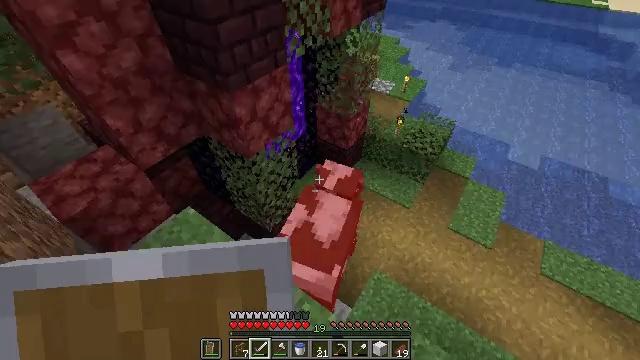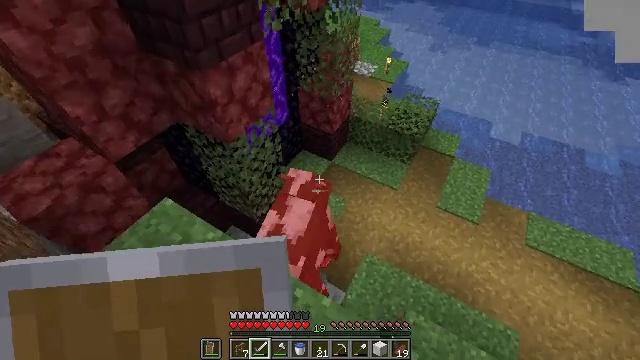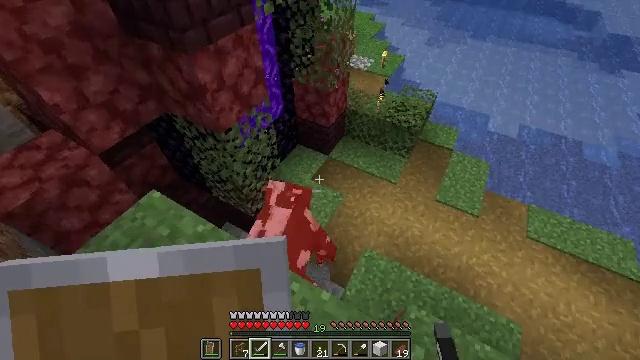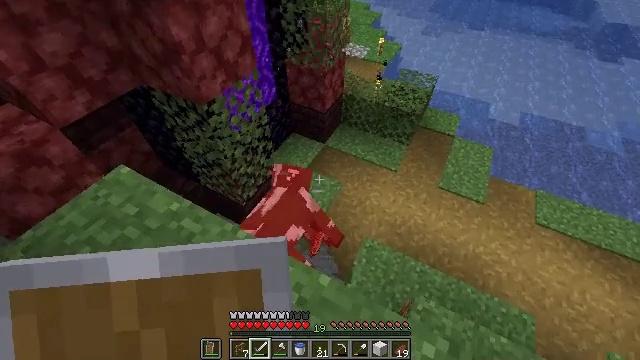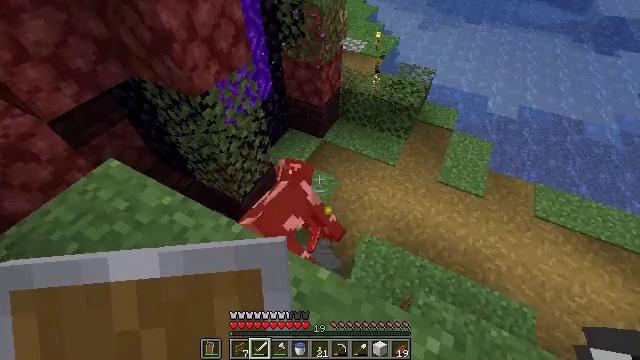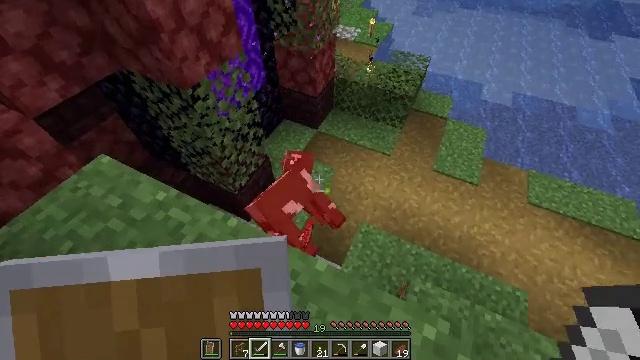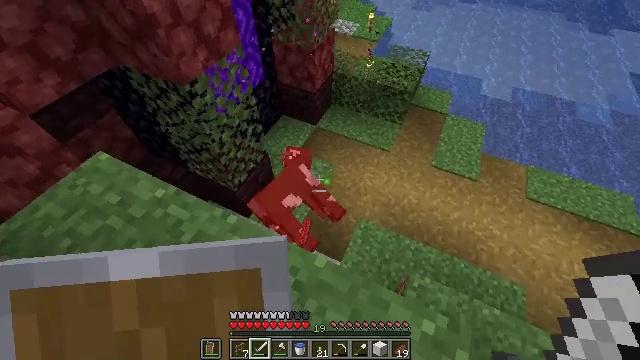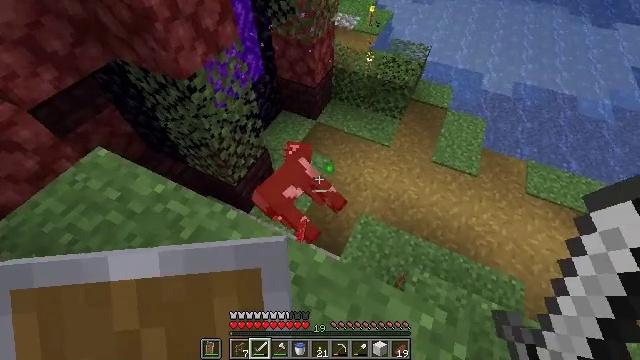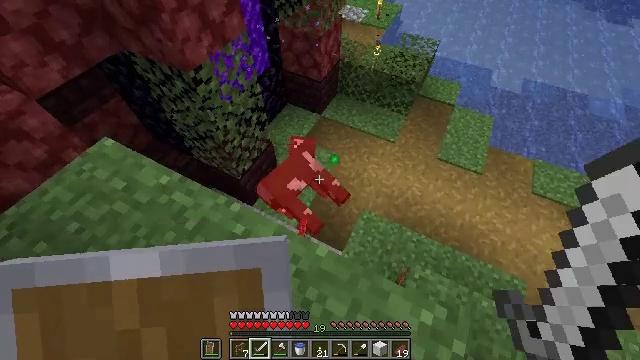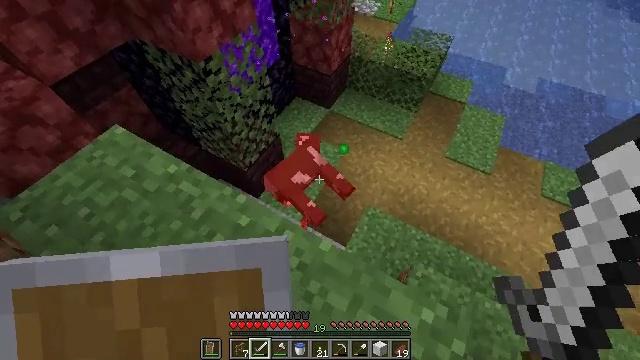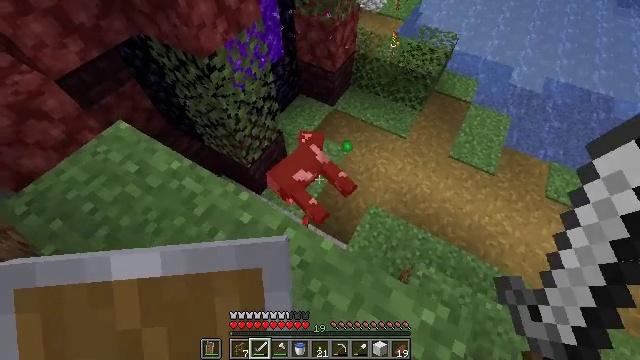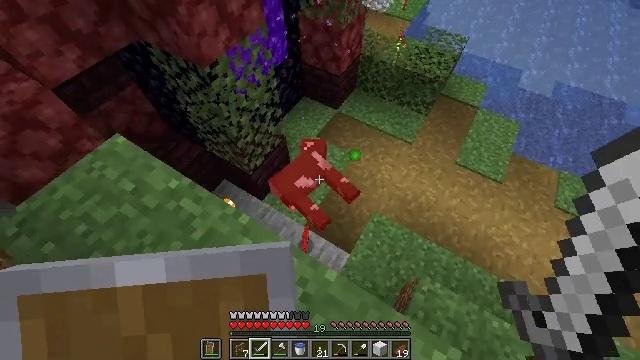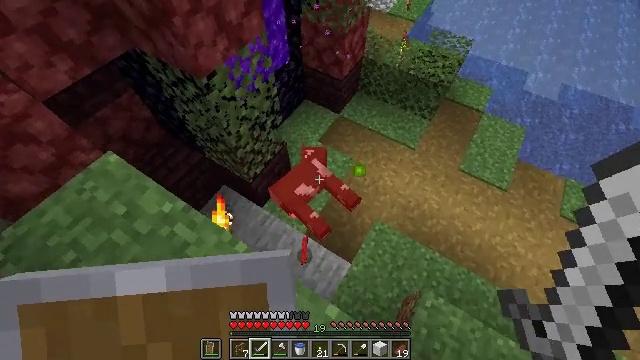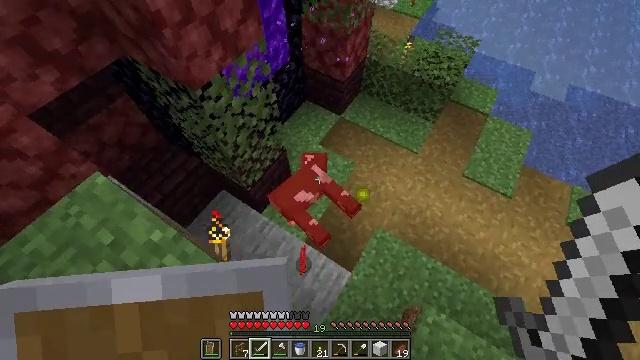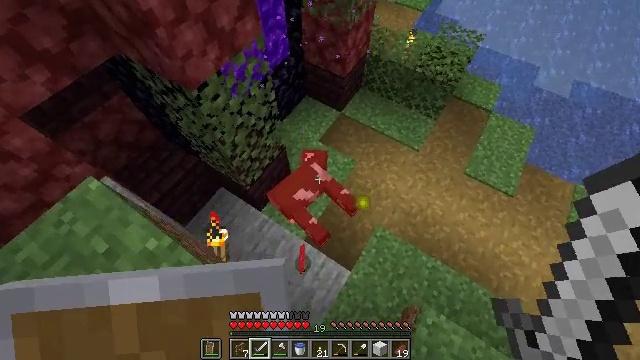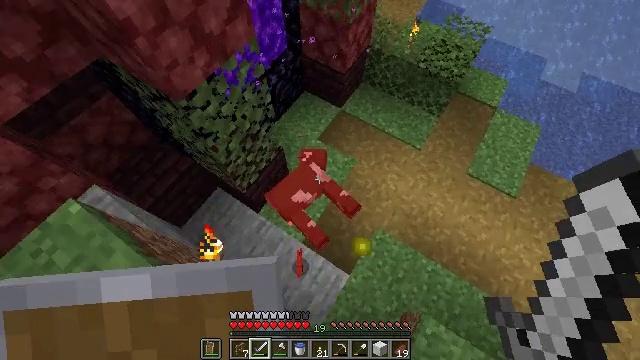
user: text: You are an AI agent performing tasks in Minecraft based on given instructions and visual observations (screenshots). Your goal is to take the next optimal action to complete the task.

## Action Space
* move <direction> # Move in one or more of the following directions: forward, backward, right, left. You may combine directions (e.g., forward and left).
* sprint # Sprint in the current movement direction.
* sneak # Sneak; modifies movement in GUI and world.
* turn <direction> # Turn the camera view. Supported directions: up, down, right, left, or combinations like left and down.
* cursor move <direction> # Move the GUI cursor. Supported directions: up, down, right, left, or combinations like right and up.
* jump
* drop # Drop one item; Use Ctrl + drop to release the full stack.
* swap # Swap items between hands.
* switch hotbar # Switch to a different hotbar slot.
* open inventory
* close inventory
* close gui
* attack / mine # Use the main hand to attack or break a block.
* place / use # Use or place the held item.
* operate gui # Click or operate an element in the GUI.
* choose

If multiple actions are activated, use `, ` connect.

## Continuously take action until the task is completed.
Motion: motion action
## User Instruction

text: Hunt animals.
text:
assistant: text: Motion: turn right and down
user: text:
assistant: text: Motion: turn right
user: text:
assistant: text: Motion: turn right
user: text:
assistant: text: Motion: no_op
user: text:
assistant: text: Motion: turn right and down
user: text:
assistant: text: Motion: no_op
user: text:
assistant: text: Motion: turn down
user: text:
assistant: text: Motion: turn left and down
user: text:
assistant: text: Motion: turn left and down
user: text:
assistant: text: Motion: move forward, turn left
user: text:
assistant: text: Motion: move forward, turn left
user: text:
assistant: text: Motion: move forward
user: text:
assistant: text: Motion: move forward, turn down
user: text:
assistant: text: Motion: move forward, turn down
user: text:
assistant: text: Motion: move forward, turn down
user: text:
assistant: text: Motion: move forward, turn down
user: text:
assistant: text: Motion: move forward, turn down
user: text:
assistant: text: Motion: move forward, turn right
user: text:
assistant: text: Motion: move forward, turn right
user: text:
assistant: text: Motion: move forward, turn right
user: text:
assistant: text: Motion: move forward, turn right
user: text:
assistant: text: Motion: move forward, turn right
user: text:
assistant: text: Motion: move forward, turn right and up
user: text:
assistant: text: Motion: move forward, turn right and up
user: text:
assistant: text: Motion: move forward, turn right and up
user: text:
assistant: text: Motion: move forward, turn right and up
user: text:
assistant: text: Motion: move forward and move right, turn right and up
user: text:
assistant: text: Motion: move forward and move right, turn right and up
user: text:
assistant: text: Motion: move forward and move right, turn right and up
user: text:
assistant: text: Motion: move forward, turn right and up